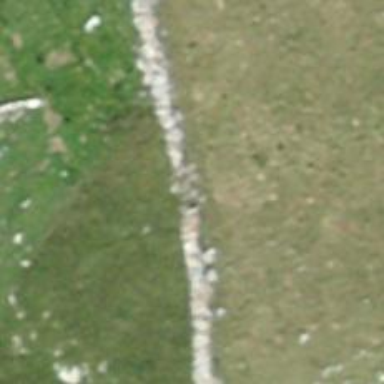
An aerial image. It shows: Wall is shown in the image.